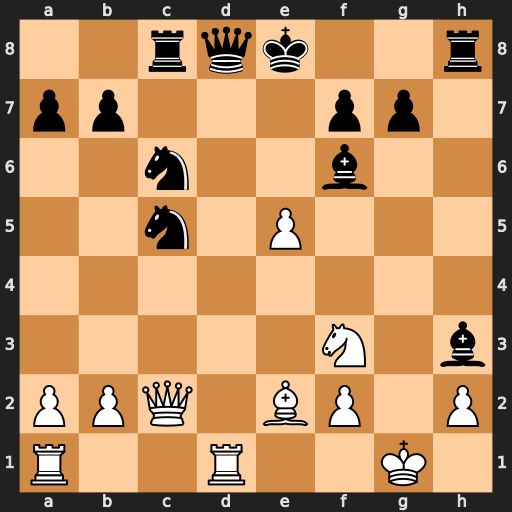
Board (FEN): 2rqk2r/pp3pp1/2n2b2/2n1P3/8/5N1b/PPQ1BP1P/R2R2K1
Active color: w
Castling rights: k
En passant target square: -
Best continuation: Rxd8+ Bxd8 Qxc5